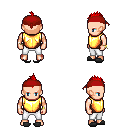
a pixel art fantasy rpg character, male body template, human, light skin, gold chest armor, white pants, red mohawk hairstyle, red bandana, bracelets, gray slippers, four views (front, back, left, right), 2x2 character sprite sheet, small pixel art, hard edges, no anti-aliasing